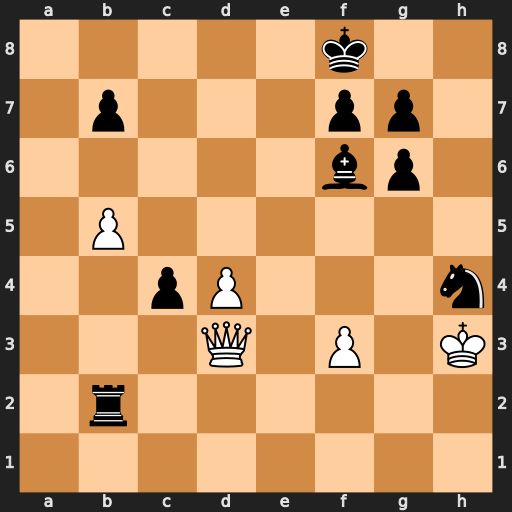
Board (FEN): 5k2/1p3pp1/5bp1/1P6/2pP3n/3Q1P1K/1r6/8
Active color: w
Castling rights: -
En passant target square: -
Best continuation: Qa3+ Kg8 Qxb2